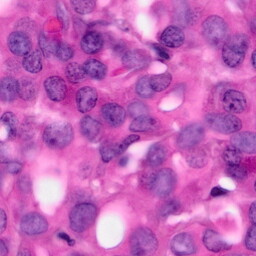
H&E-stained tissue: Pancreatic